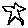
Label: star